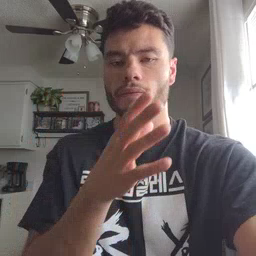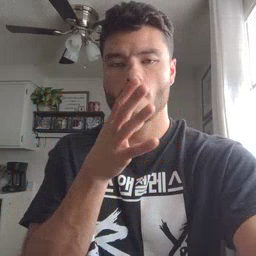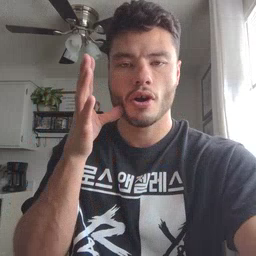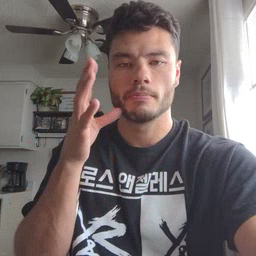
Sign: farm